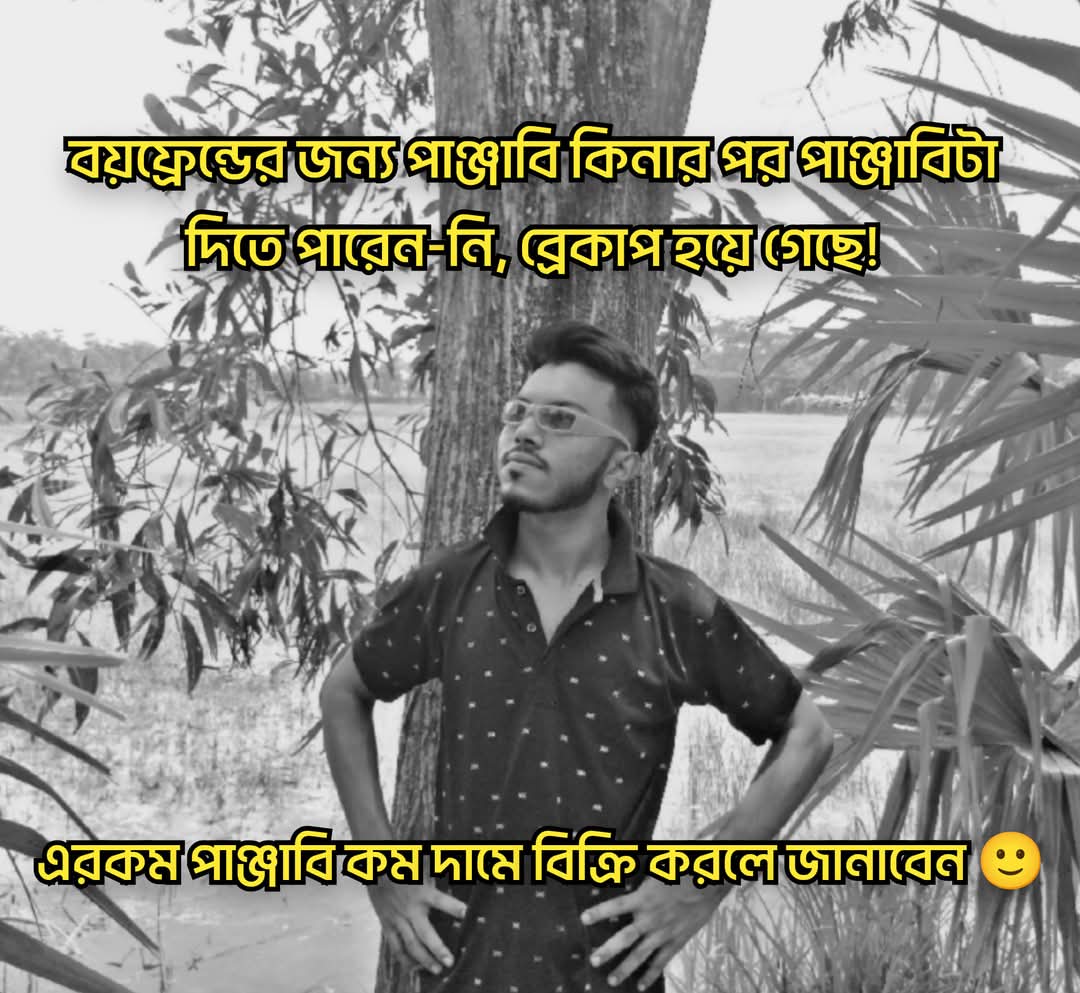
Text: বয়ফ্রেন্ডের জন্য পাঞ্জাবি কিনার পর পাঞ্জাবিটা দিতে পারেন-নি, ব্রেকাপ হয়ে গেছে!
এরকম পাঞ্জাবি কম দামে বিক্রি করলে জানাবেন
Label: Non Hate